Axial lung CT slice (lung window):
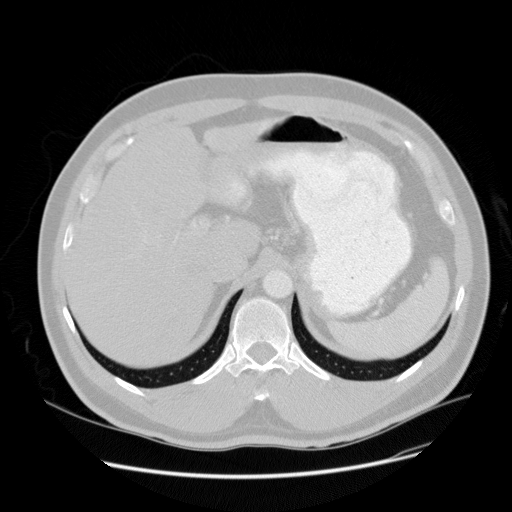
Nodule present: no